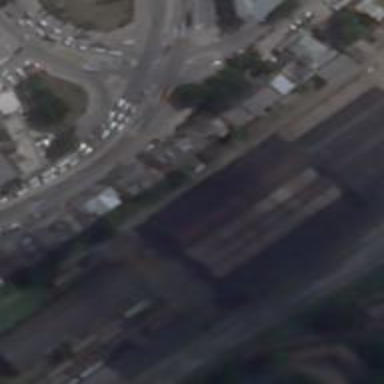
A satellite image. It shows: Industrial building with metal roof used as railway workshop.